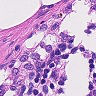
Metastatic tissue present: no